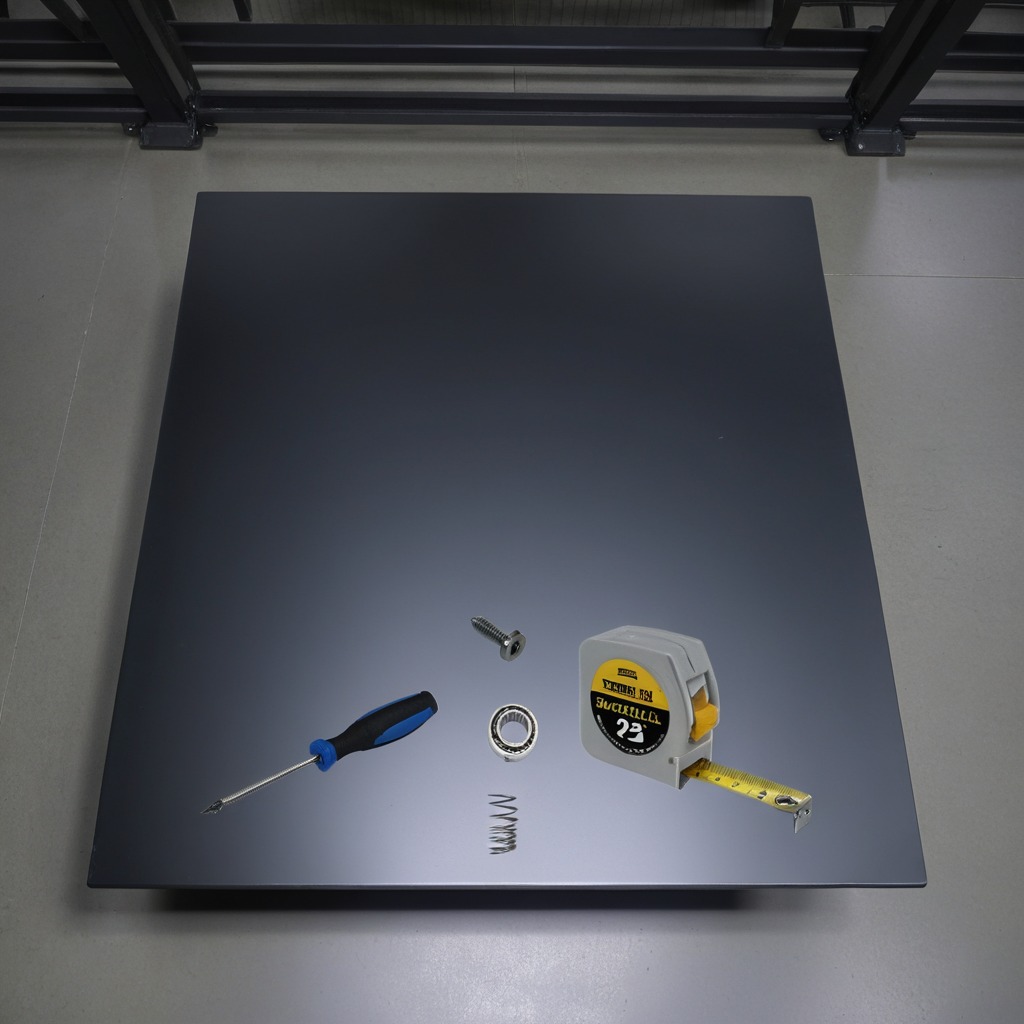
A ball bearing, a measuring tape, a metal machine screw, a coiled metal spring, and a screwdriver are lying on the tabletop.